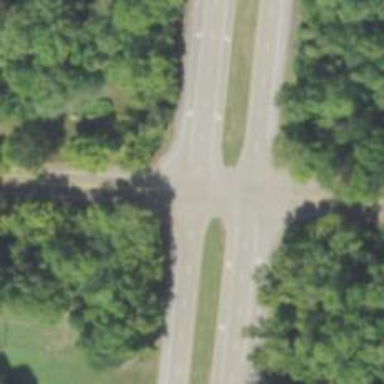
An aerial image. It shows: Tertiary road.